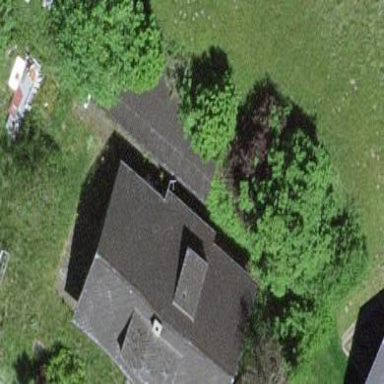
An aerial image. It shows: Barn.